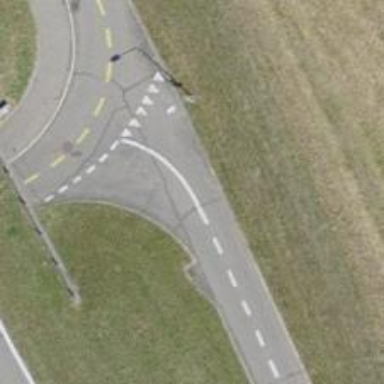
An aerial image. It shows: Cycleway.